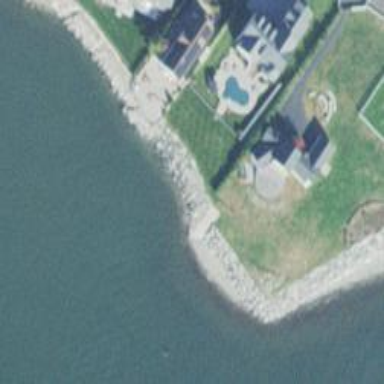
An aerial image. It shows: Slipway on leisure land.